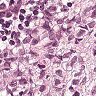
Metastatic tissue present: yes